Interaction volume radius: 5 \u00c5
Interaction volume height: 50 \u00c5
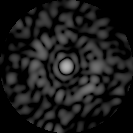
Disorder parameter: 0.8199